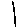
Label: line